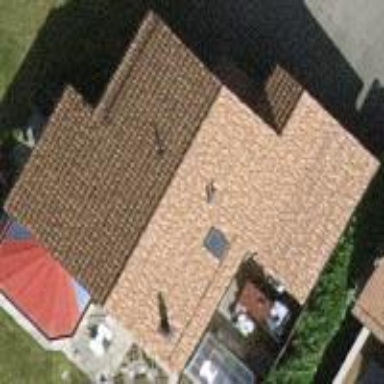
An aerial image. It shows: Simple house.